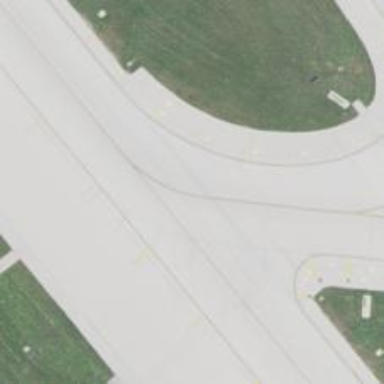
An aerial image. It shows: View of taxiway at the airport.